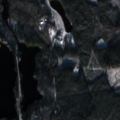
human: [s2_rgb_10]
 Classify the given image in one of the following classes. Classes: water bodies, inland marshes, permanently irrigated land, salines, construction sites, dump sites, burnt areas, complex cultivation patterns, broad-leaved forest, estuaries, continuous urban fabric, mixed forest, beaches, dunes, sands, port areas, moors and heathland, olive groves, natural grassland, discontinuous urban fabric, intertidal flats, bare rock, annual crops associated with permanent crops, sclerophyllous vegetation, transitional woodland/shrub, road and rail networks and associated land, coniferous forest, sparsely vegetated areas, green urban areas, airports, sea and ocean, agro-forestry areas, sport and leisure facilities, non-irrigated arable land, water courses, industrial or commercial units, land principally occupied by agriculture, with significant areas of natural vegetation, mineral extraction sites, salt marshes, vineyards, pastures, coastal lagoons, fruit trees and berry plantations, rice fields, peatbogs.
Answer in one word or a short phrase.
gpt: coniferous forest, mixed forest, transitional woodland/shrub, water bodies